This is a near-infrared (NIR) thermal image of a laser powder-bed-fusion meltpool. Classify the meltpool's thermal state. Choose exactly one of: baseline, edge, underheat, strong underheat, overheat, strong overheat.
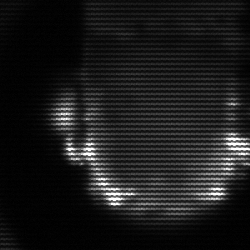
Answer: baseline